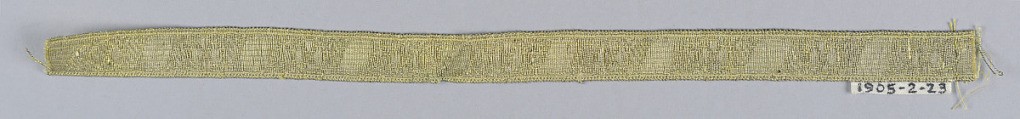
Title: Trimming
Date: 17th century
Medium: silk, metallic thread Technique: woven
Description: Design of conventional ornament alternating with diagonally placed block.